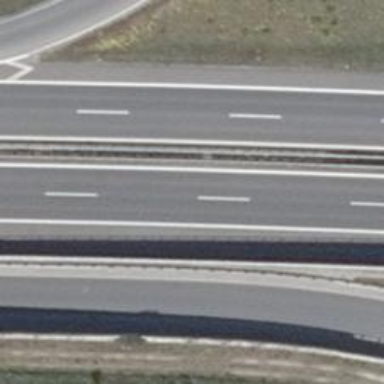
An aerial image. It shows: Trunk highway designated for motor vehicles.